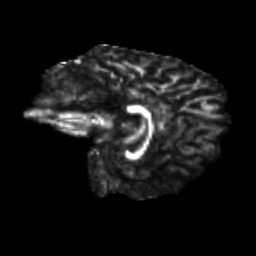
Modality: FA
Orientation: sagittal
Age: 14
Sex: female
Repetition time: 9.512 s
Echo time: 0.089 s